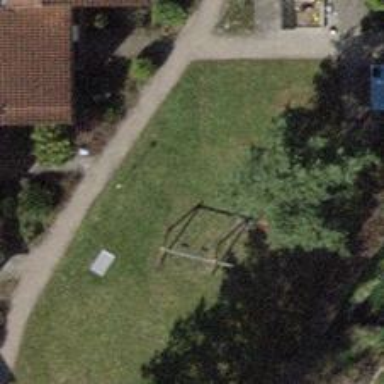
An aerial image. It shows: Playground with swings.